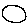
Label: circle